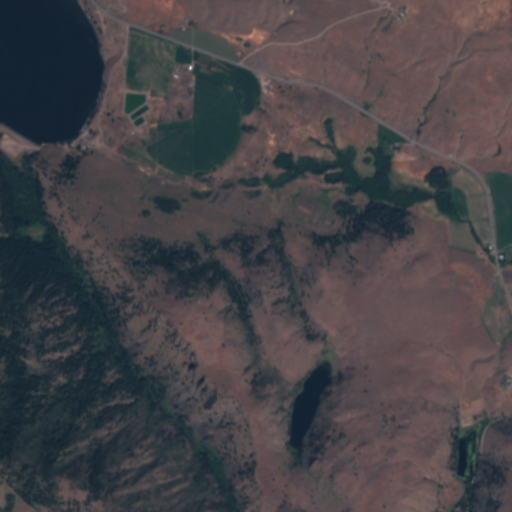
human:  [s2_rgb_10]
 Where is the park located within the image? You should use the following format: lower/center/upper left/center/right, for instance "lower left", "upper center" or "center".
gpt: The park is located in the upper left of the image.
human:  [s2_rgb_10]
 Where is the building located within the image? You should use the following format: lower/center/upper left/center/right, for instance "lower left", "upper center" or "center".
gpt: The building is located in the upper of the image.
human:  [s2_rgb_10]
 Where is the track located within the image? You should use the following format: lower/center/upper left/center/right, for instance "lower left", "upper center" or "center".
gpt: There is no track in the image.